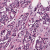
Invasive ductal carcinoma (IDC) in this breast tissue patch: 1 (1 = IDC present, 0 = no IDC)